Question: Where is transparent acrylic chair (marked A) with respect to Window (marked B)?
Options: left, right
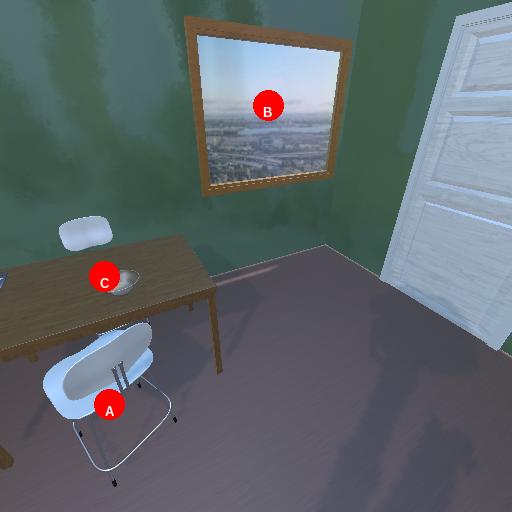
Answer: left